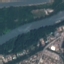
Land use / land cover class: River